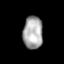
Tissue: lung
Cell type: Others
Senescence score: 0.2396
Nuclear area (px): 634
Mean DAPI intensity: 168.093